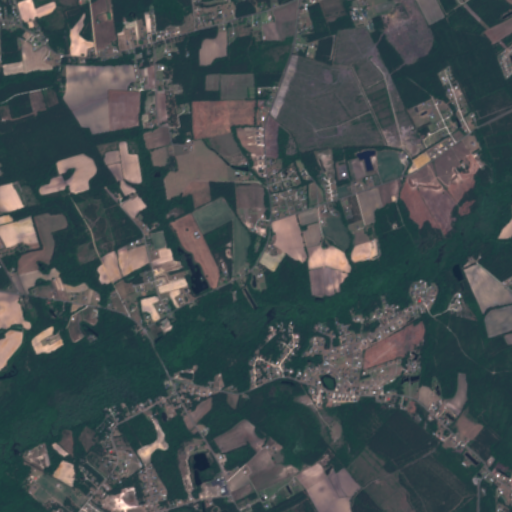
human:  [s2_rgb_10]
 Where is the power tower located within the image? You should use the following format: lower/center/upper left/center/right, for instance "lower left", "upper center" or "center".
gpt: The power tower is located in the upper right of the image.
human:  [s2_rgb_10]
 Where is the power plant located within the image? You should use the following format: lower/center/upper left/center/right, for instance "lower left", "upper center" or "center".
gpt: There is no power plant in the image.